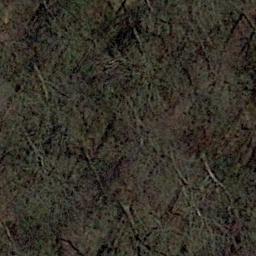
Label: forest